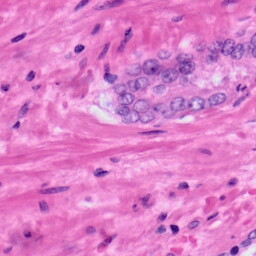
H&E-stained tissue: Prostate